Question: I am plotting a barplot in ggplot:
'''
ggplot(fastqc.dat,aes(y=fastqc.dat$ReadCount,x=fastqc.dat$Sample)) + geom_bar(stat="identity",position="identity",fill="darkblue") + xlab("Samples") + ylab("Read Counts") + opts(axis.text.x=theme_text(angle=-90))
'''
My file 'fastqc.dat' looks like this:
'''
Sample ReadCount
201304950-01_ATTCAGAA_R1 27584682
201304951-01_GAATTCGT_R1 25792086
201304952-01_CTGAAGCT_R1 36000000
201304953-01_GAGATTCC_R1 35634177
201304954-01_ATTACTCG_R1 88906701
'''
It produces the following plot:

But I want to reorder the bars based on the read counts i.e. the Y axis. I tried a lot of things but it just won't happen. I even tried sorting fastqc.dat based on ReadCount column. Any suggestions?
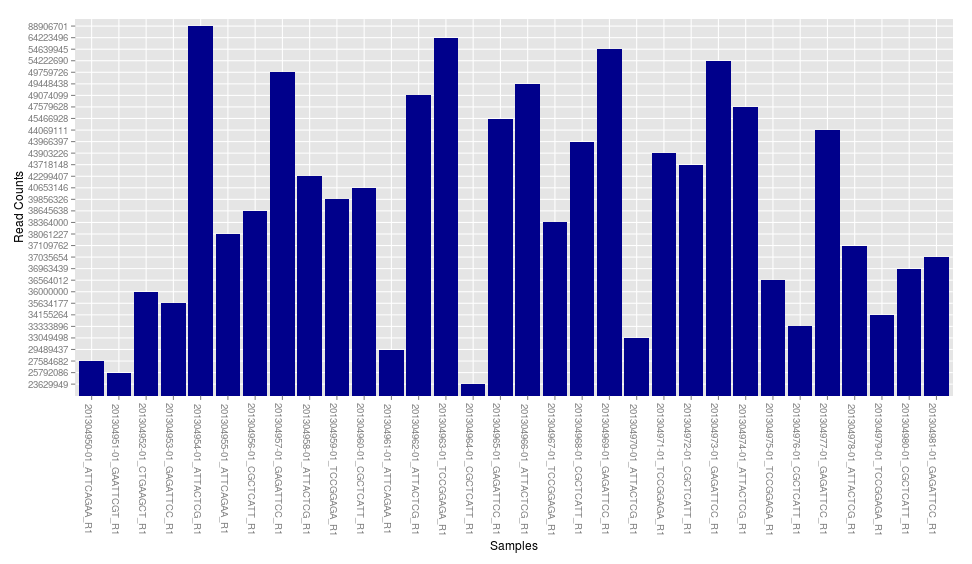
Answer: ... so bringing the helpful suggestions together, one solution would be:
'''
fastqc.dat$Sample <- factor(fastqc.dat$Sample,
levels=fastqc.dat$Sample[order(fastqc.dat$ReadCount)])
'''
and than use your code...
HTH